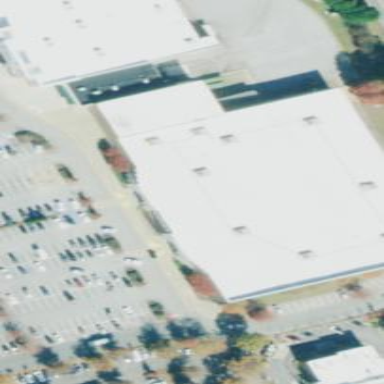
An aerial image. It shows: Department store building.